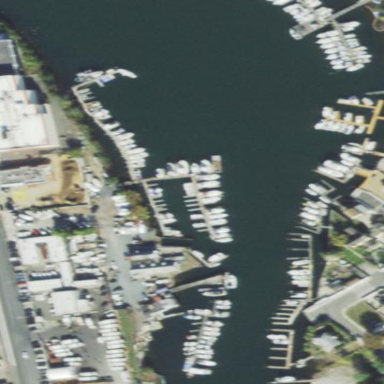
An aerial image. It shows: Marina on leisure land.